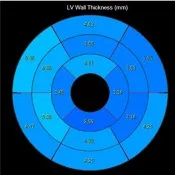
Cardiac MRI: obstructive hypertrophic cardiomyopathy with heterogeneous left ventricular hypertrophy. ; Lateral nasopharyngeal x-ray: adenoidal hypertrophy and tonsil hypertrophy.
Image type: chart (chart)